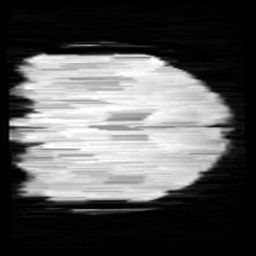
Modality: minIP
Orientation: coronal
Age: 9
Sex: female
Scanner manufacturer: siemens
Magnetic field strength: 3 T
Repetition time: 0.027 s
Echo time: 0.02 s